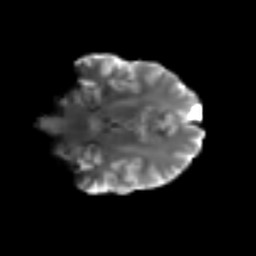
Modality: T2w
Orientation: coronal
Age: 44
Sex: male
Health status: ill
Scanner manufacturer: siemens
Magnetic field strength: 3 T
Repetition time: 8.7 s
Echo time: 0.11 s